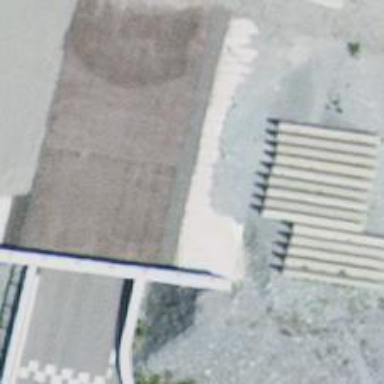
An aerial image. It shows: Bridge.